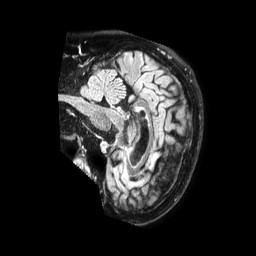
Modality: FLAIR
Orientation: sagittal
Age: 47
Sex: male
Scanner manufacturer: philips
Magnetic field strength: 1.5 T
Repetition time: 4.8 s
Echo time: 0.3461 s